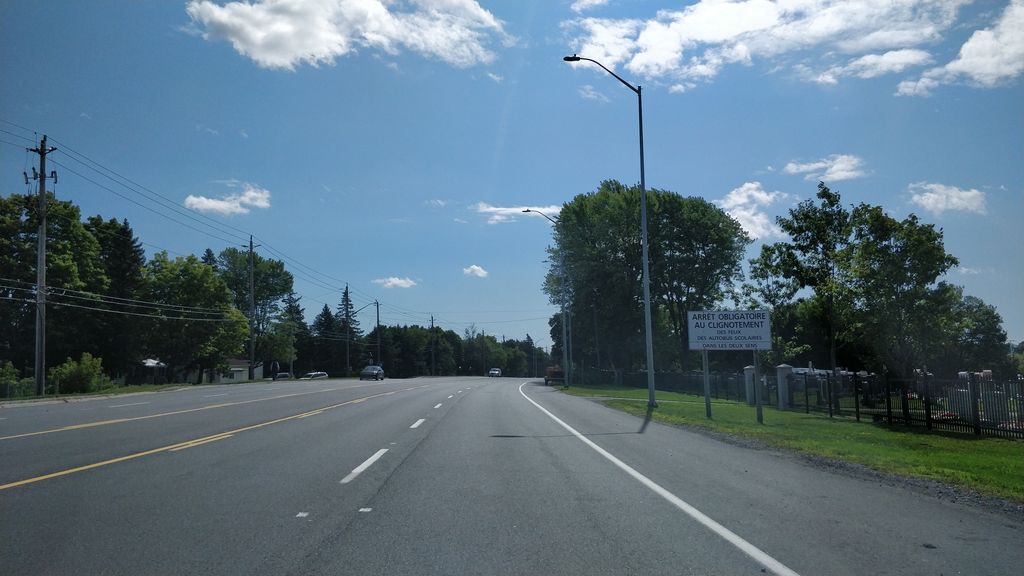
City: ottawa-gatineau